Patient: sex M, age 46
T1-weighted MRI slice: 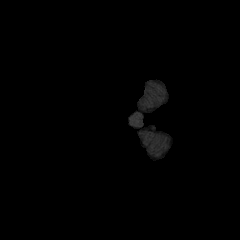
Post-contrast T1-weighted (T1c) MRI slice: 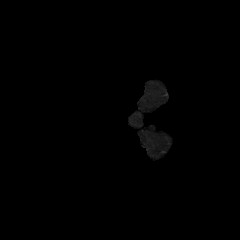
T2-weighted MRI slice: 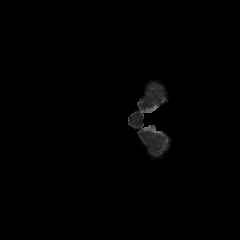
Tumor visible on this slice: no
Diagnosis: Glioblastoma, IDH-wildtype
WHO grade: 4